Aerial crown-view tile of a tropical tree (Barro Colorado Island, Panama), acquired 20241112:
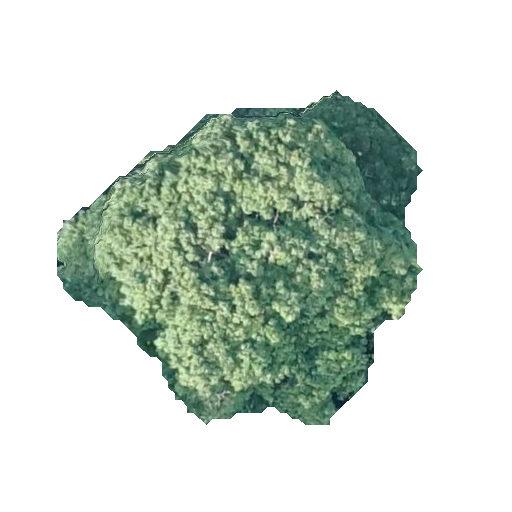
Species: Handroanthus guayacan
GBIF accepted scientific name: Handroanthus guayacan
Crown area: 129.352 m²